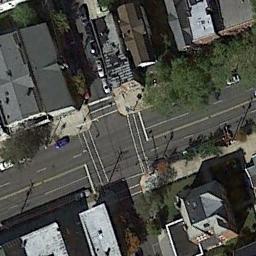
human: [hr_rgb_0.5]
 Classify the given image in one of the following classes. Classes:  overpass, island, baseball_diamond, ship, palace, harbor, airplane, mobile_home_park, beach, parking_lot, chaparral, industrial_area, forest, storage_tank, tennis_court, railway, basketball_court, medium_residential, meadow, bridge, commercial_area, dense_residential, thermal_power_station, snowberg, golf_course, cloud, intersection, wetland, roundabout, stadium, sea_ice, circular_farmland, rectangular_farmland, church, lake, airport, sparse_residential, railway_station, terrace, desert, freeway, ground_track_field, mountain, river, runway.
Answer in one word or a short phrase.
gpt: intersection